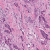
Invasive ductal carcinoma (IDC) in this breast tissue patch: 1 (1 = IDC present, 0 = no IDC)